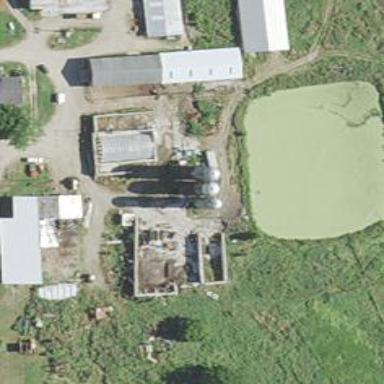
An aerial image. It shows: Silo.